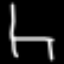
Label: chair